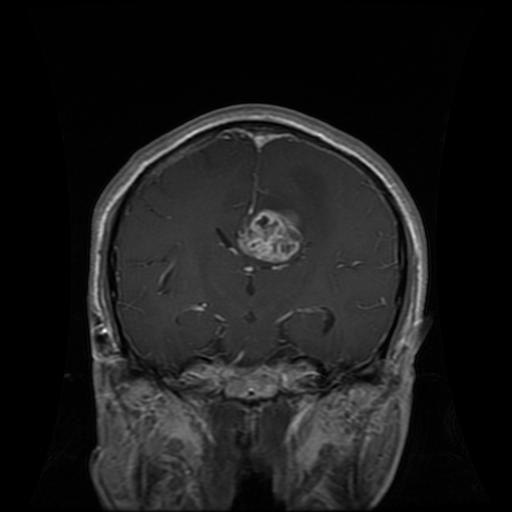
Label: glioma